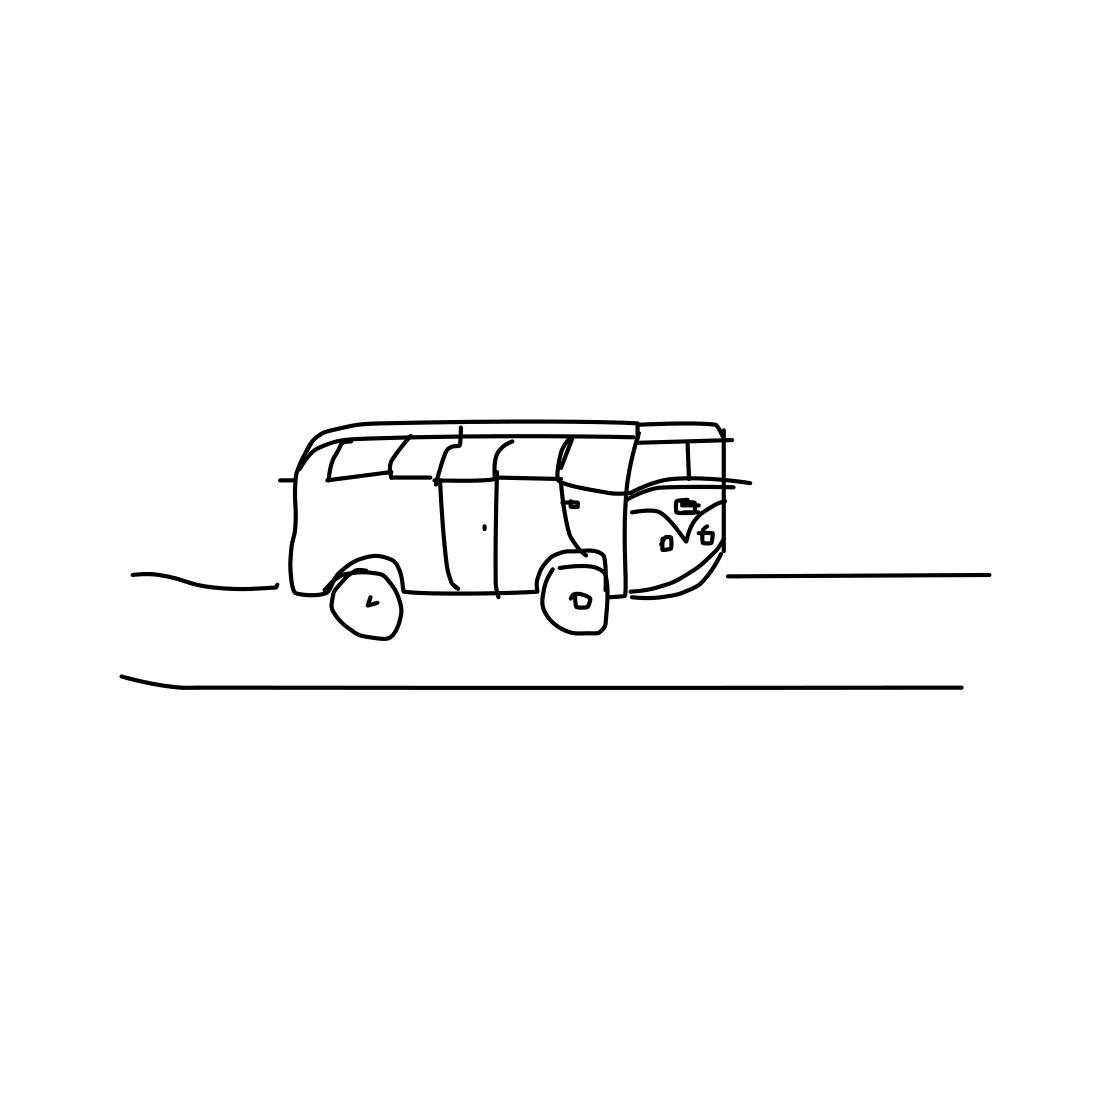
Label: van